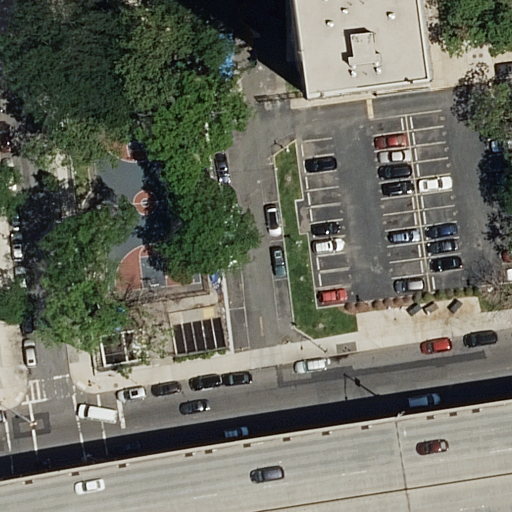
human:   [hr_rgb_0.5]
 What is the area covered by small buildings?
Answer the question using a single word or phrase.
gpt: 0m2

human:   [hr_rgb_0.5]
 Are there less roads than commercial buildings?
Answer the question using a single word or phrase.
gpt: no

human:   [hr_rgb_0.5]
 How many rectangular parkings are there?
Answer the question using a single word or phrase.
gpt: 0

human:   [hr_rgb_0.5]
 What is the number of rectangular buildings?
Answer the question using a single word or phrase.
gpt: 0

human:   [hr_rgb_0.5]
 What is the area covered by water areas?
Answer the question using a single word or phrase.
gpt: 0m2

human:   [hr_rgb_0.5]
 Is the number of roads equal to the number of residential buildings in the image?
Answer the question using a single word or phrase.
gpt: no

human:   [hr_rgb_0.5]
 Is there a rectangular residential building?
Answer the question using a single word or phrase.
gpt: no

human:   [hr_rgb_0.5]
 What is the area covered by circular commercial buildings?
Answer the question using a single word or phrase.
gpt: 0m2

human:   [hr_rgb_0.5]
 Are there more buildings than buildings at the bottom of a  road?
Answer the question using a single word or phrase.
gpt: yes

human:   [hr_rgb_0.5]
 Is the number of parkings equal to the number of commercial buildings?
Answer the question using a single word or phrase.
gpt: no

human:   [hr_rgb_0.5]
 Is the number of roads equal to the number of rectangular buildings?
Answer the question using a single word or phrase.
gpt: no

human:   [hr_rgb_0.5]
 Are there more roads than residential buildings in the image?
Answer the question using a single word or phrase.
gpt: yes

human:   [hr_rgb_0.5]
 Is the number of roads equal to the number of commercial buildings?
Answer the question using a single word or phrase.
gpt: no

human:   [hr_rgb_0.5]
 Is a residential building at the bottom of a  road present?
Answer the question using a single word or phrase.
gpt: no

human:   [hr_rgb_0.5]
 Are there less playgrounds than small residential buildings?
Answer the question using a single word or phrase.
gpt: no

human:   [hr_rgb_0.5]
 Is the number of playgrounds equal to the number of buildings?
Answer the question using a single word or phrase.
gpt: yes

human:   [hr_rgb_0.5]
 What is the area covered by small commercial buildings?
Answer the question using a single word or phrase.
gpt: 0m2

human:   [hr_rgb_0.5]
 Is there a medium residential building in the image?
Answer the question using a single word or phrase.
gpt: no

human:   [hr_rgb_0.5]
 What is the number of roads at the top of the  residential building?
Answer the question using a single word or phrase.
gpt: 0

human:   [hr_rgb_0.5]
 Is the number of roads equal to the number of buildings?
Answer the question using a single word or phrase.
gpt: no

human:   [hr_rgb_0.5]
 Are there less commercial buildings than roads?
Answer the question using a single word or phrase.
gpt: yes

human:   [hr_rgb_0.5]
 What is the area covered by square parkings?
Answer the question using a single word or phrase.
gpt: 0m2

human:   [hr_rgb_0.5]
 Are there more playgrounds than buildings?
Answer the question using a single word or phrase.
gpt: no

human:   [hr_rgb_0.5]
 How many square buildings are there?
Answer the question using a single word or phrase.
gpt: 0

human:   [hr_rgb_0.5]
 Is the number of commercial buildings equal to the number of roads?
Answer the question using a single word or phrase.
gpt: no

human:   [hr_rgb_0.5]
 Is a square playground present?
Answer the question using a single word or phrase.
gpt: no

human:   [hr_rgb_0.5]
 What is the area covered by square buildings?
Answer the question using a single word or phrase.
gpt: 0m2

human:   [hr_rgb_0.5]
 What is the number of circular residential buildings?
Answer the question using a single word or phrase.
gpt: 0

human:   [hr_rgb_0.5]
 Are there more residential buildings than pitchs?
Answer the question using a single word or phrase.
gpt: no

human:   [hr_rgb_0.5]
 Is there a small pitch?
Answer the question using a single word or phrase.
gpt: no

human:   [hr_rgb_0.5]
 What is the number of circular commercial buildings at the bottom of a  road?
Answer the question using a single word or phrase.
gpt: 0

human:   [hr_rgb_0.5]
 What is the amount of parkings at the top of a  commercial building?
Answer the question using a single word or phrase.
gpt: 0

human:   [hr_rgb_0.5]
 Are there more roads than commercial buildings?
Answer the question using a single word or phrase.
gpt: yes

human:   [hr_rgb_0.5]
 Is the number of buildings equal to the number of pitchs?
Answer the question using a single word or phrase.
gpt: yes

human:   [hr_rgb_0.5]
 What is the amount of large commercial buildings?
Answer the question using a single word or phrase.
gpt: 0

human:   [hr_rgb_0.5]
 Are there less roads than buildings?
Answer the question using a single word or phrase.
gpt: no